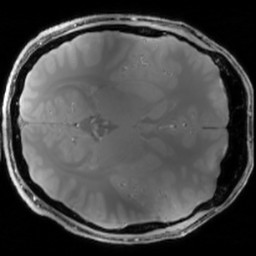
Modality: PDw
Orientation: axial
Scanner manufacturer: siemens
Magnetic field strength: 6.98 T
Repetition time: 1.34 s
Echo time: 0.00276 s